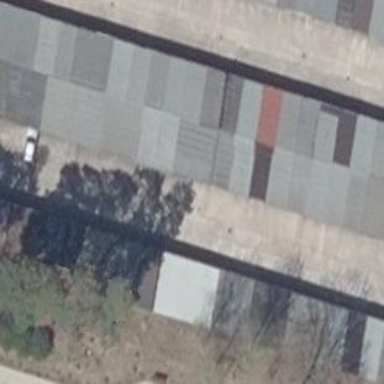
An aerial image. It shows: Group of garages.